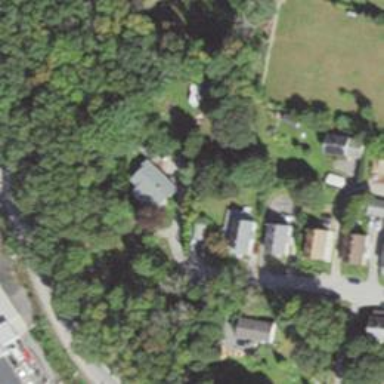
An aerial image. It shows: Residential driveway used as service road.